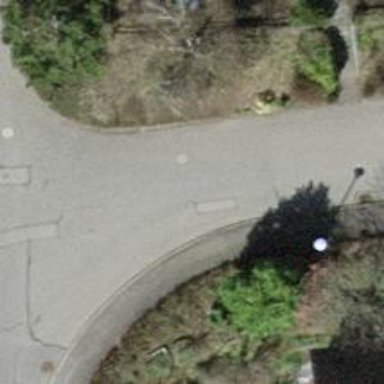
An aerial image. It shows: Residential road with asphalt surface. There is asphalt sidewalk on the right side.